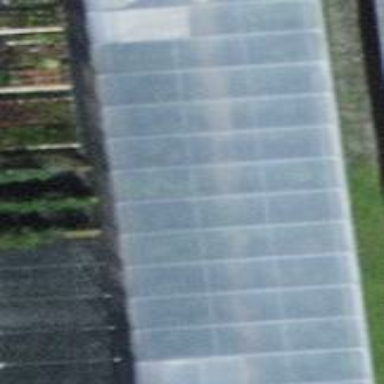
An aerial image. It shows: Greenhouse designed for horticulture purposes.